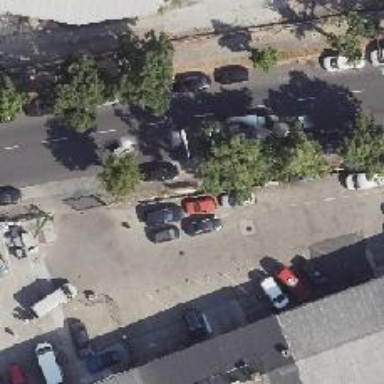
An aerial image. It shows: There is parking obstacle present.